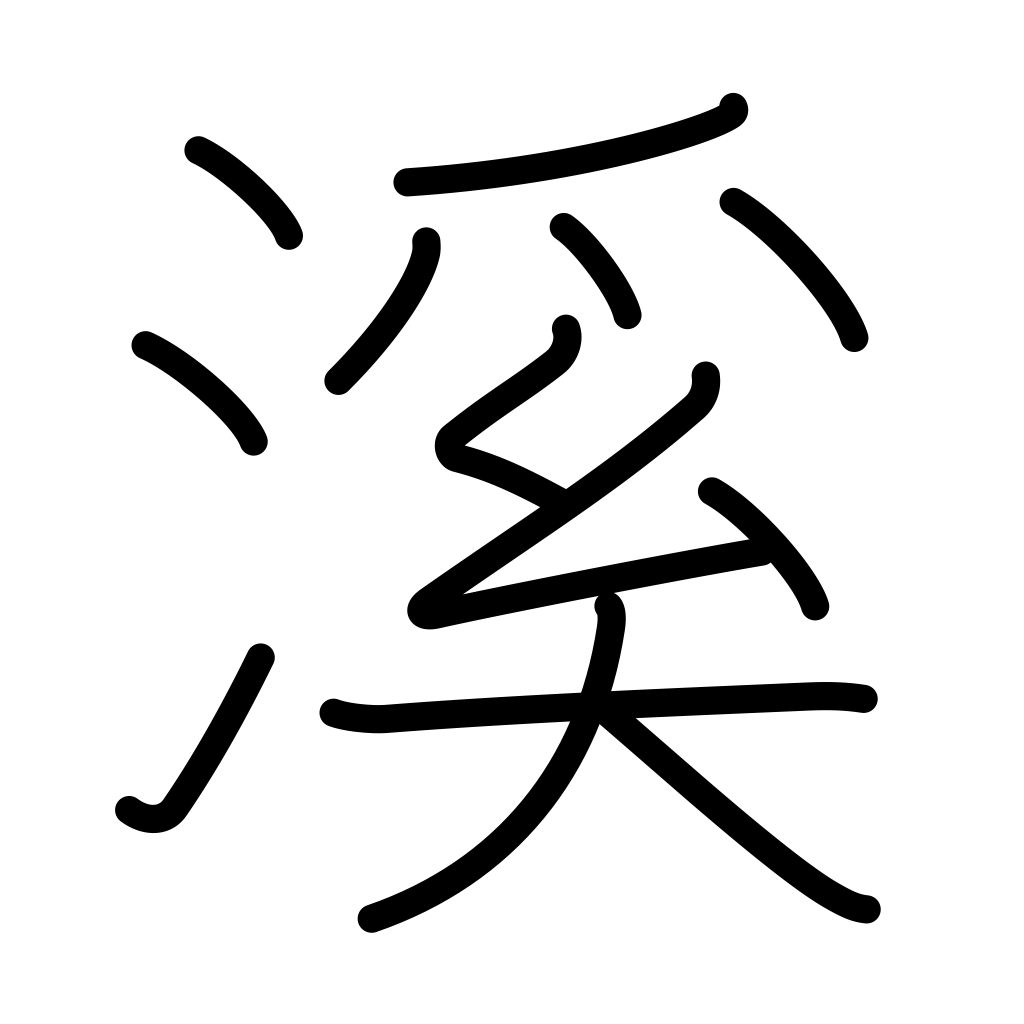
Meaning: valley